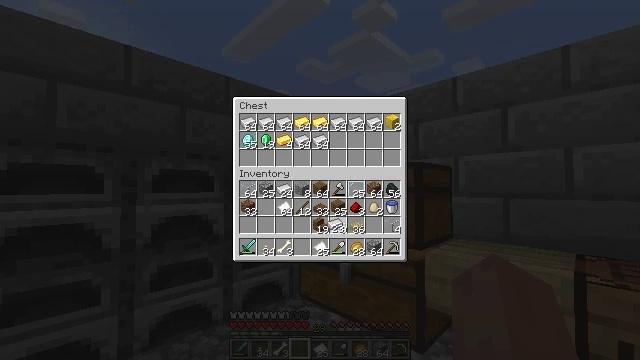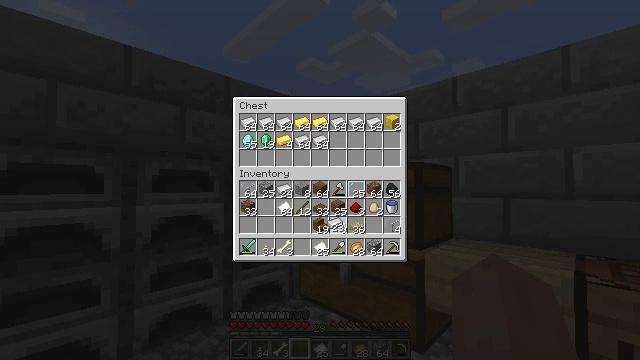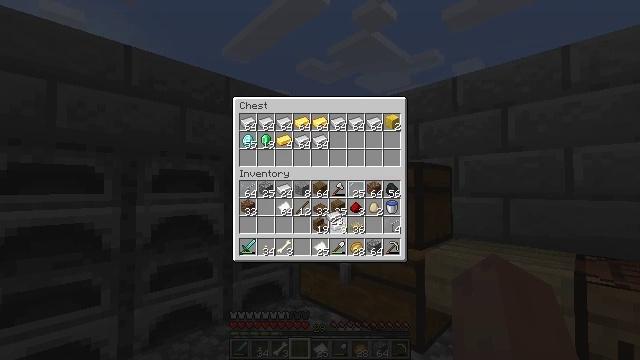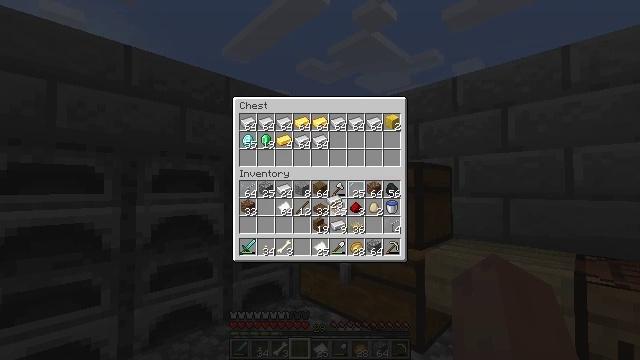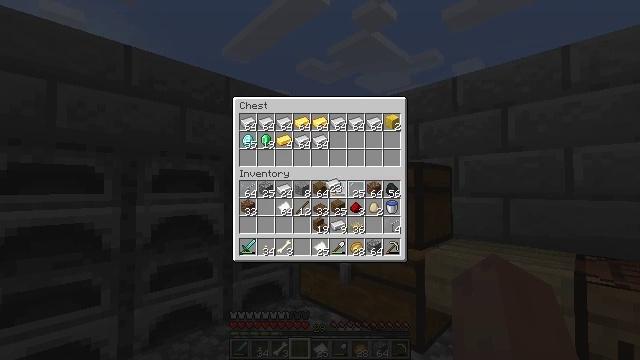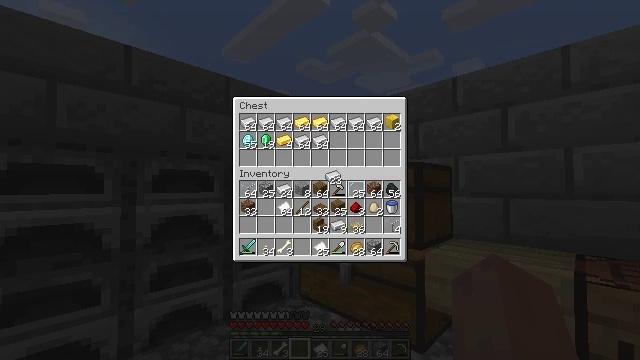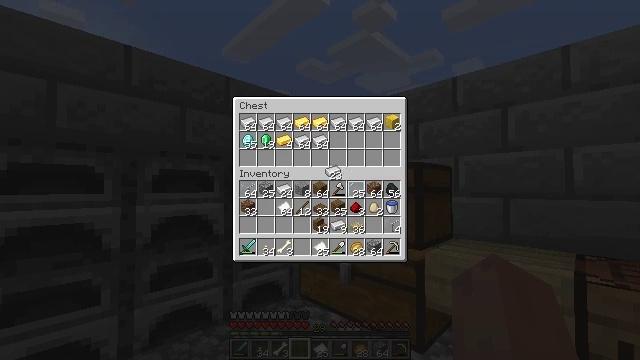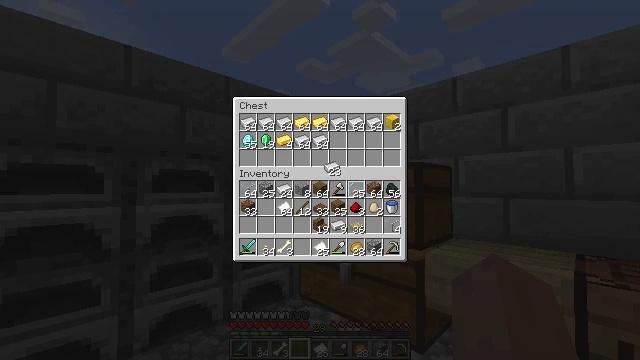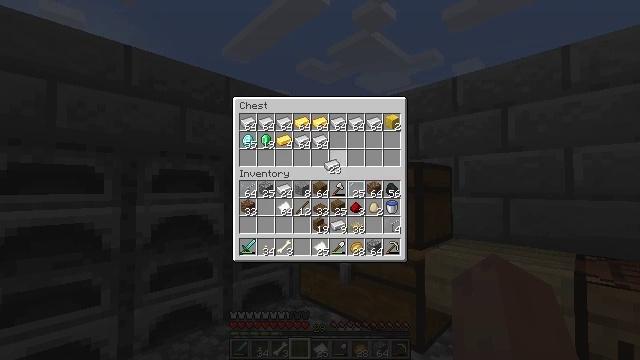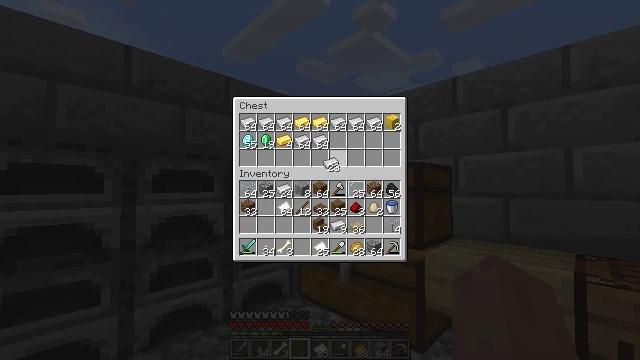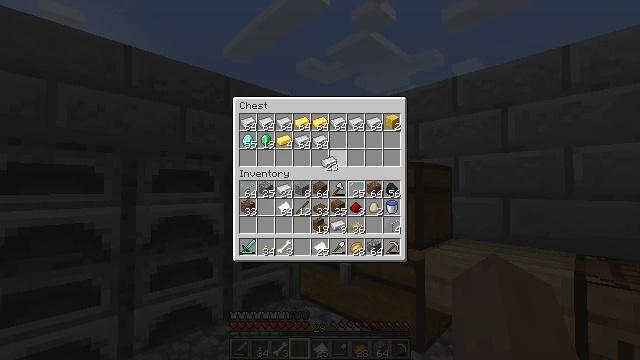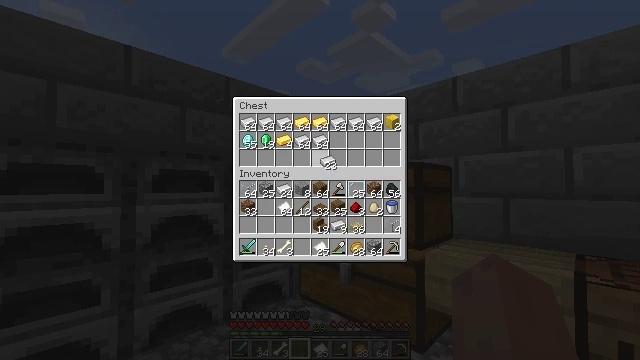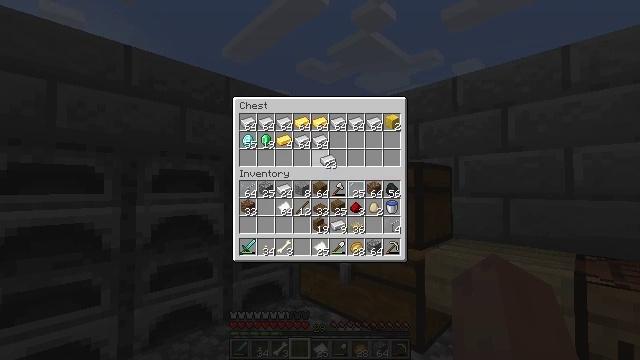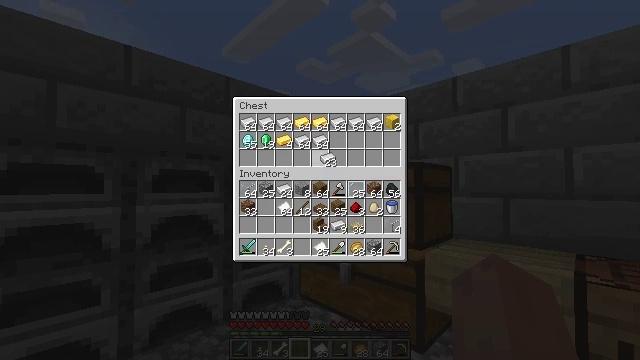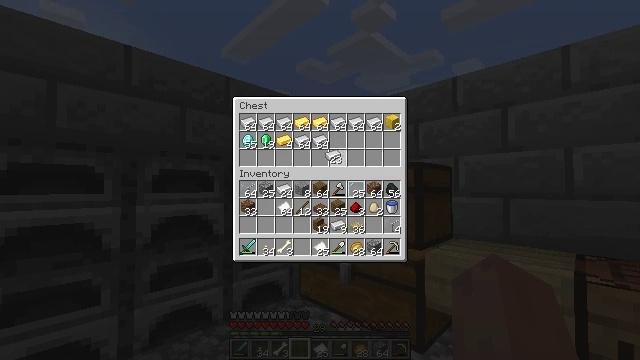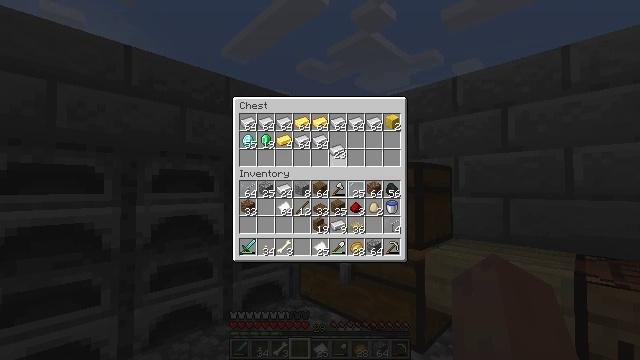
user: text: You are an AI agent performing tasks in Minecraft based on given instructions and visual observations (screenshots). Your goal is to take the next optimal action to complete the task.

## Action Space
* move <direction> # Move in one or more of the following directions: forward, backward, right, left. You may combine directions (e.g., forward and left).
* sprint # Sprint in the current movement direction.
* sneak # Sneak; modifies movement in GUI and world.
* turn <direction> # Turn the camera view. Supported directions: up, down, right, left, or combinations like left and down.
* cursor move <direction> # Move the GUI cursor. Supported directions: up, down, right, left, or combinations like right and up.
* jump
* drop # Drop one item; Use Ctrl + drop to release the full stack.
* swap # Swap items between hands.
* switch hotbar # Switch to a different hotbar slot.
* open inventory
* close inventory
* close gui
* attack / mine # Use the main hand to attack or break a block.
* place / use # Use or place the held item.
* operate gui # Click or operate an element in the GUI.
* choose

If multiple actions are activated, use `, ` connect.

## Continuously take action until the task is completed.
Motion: motion action
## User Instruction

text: Build a compass by arranging iron ingots and redstone in the crafting table.
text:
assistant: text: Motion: no_op
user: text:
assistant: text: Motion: cursor move up
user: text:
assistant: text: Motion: cursor move up
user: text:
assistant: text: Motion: cursor move up
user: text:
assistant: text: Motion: cursor move up
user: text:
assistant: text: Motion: no_op
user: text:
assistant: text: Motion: no_op
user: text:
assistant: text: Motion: no_op
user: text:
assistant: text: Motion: no_op
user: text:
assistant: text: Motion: no_op
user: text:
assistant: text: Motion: no_op
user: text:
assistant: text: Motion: no_op
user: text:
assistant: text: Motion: no_op
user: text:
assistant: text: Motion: no_op
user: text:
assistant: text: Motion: no_op
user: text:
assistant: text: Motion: no_op
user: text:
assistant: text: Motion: no_op
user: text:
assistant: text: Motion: no_op
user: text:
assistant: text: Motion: no_op
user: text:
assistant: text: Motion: operate gui
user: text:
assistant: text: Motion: operate gui
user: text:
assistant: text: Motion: operate gui
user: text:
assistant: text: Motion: no_op
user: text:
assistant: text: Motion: no_op
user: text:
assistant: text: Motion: no_op
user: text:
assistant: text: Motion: no_op
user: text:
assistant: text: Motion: no_op
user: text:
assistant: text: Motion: close inventory
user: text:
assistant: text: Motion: close inventory
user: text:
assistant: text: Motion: turn down, close inventory